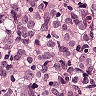
Metastatic tissue present: yes